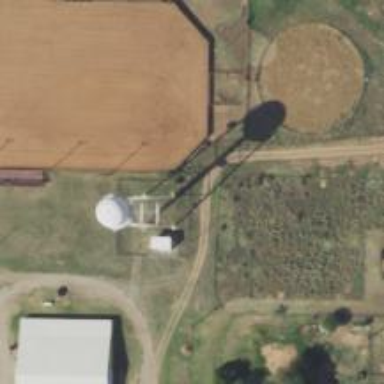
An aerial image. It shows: Water tower that is man-made.